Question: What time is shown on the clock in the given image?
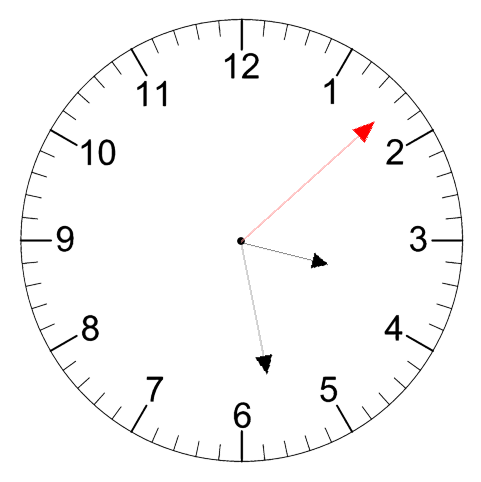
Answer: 03:28:08